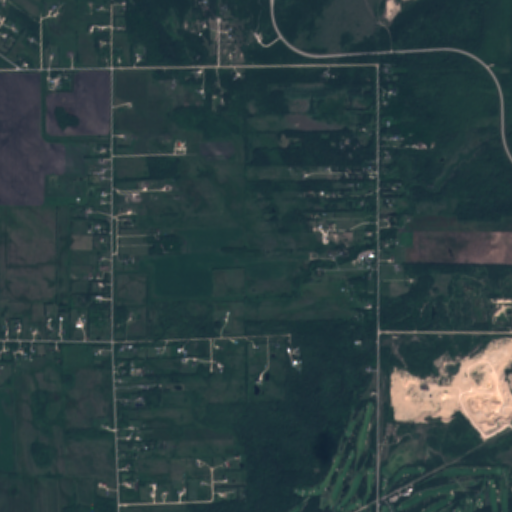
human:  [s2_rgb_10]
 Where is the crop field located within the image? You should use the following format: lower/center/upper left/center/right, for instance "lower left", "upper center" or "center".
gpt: The crop field is located in the lower left of the image.
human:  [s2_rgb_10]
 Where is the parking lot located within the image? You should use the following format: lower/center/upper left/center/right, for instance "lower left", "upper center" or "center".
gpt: The parking lot is located in the upper center of the image.
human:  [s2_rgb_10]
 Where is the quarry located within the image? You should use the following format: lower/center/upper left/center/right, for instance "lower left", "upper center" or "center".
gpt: The quarry is located in the lower right of the image.
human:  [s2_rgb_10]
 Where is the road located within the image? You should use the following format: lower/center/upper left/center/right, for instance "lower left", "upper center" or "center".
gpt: There is no road in the image.